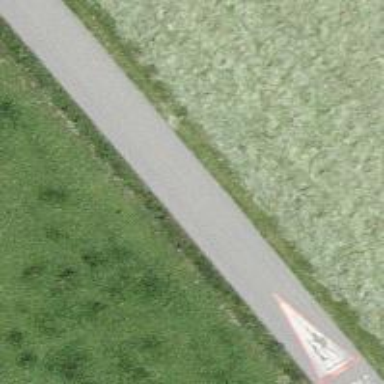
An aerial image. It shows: Unclassified road.